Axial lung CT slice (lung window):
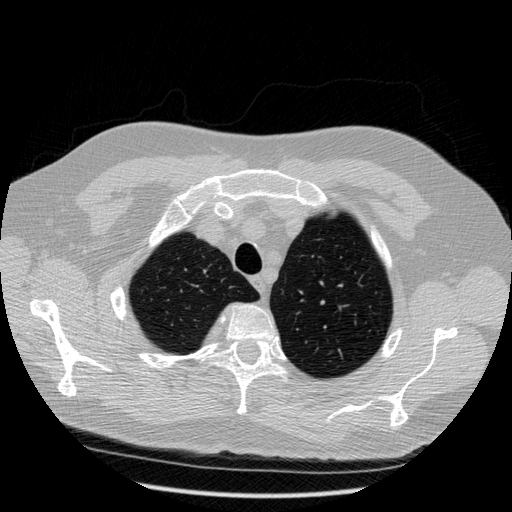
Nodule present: no